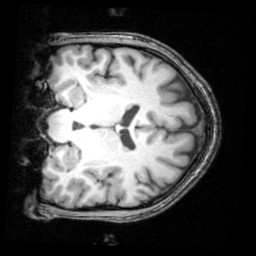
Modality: T1w
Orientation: coronal
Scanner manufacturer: siemens
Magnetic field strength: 3 T
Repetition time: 2 s
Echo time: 0.00346 s